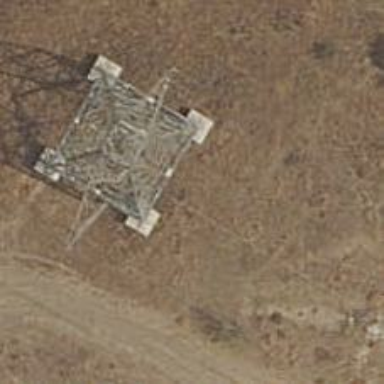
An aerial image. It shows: Power tower.